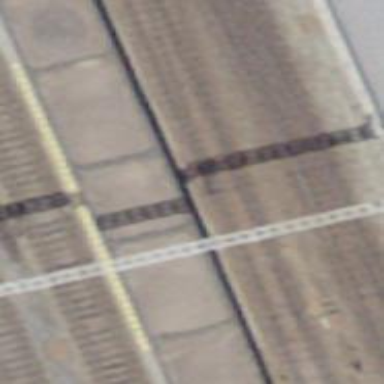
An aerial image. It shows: Single-track electrified rail service spur with contact line.